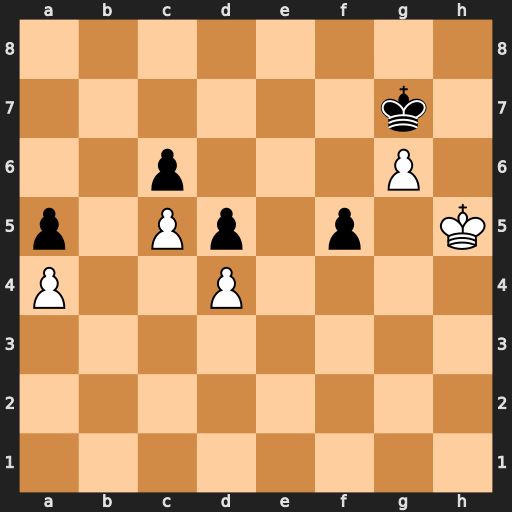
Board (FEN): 8/6k1/2p3P1/p1Pp1p1K/P2P4/8/8/8
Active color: w
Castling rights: -
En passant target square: -
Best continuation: Kg5 f4 Kxf4 Kf6 g7